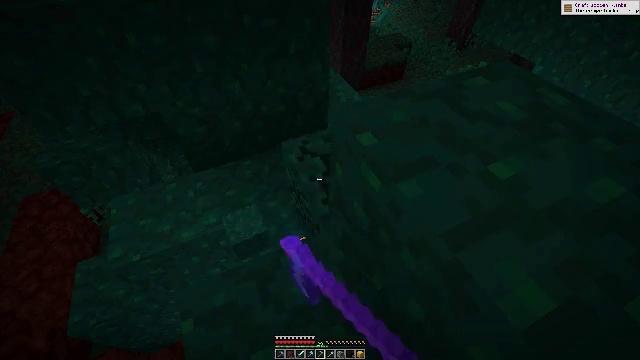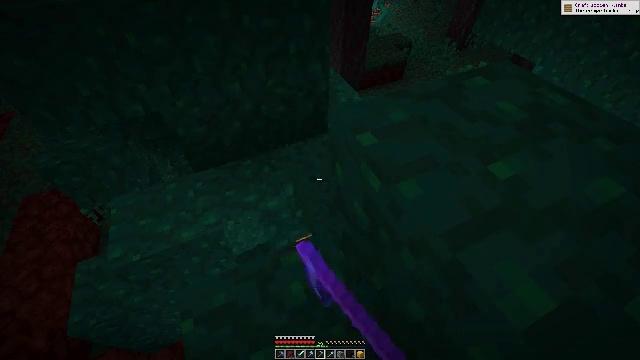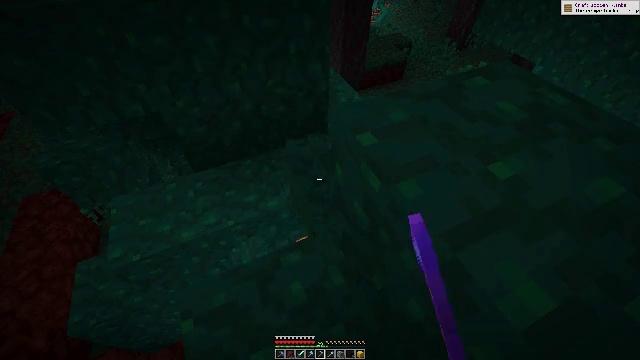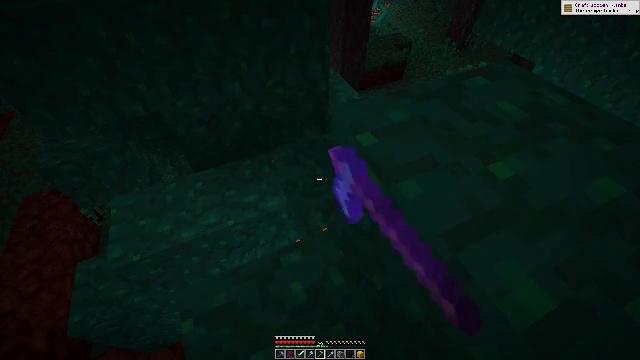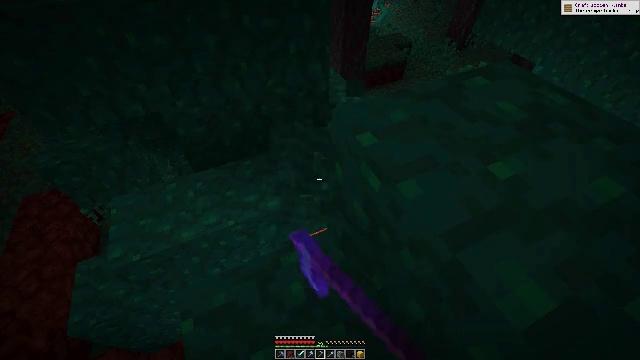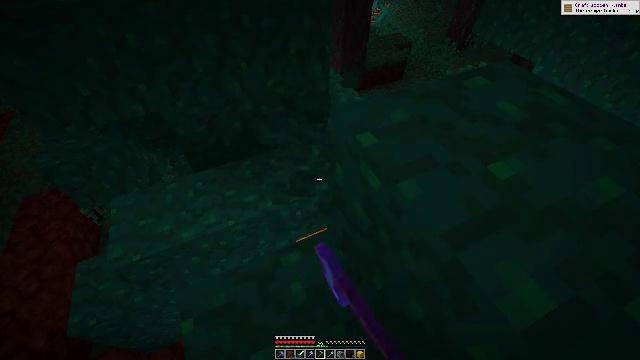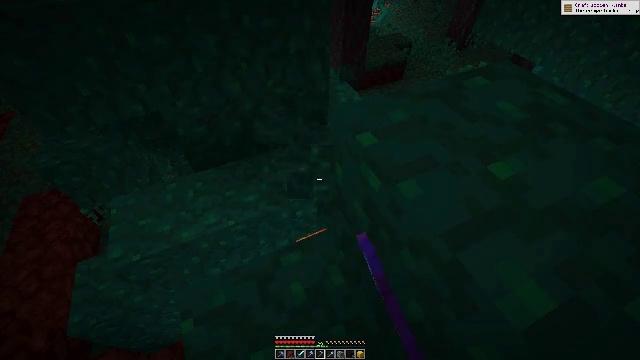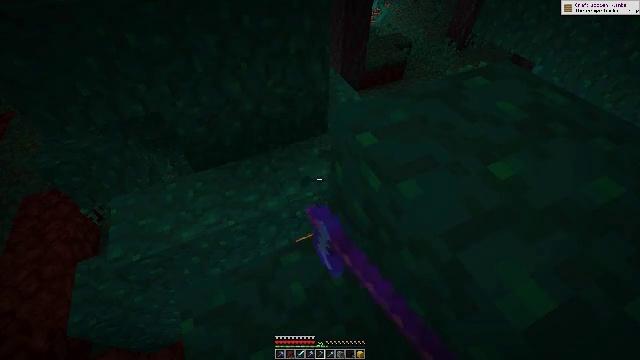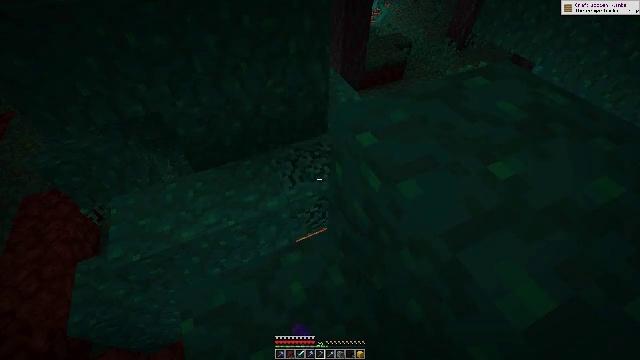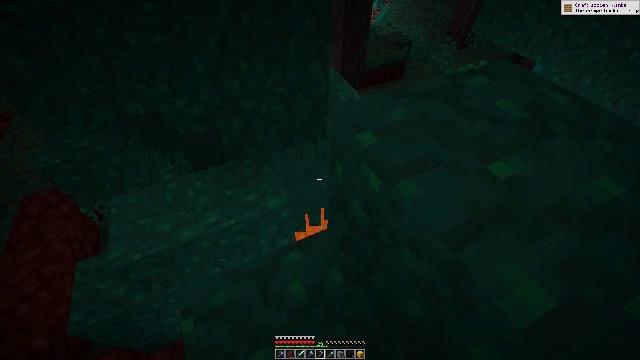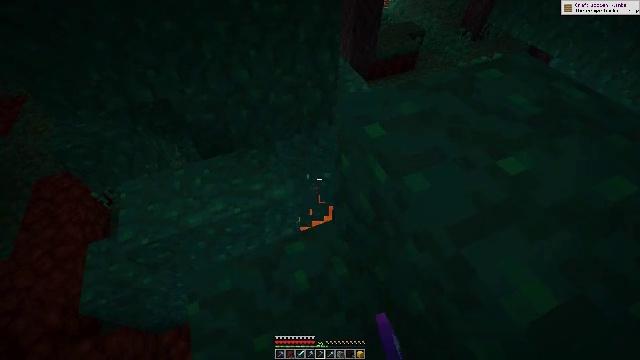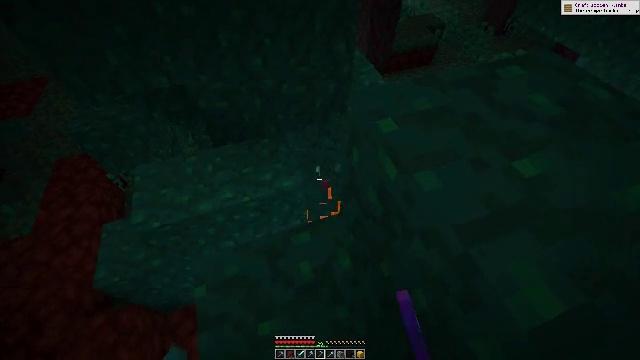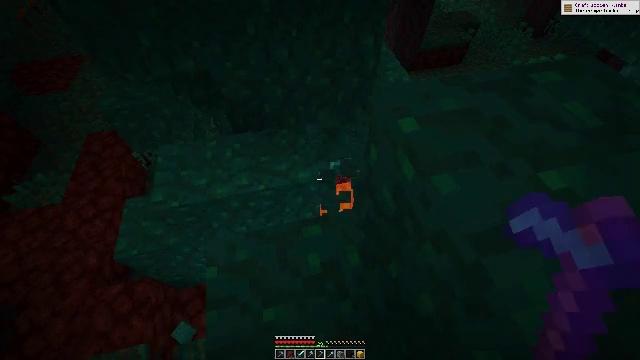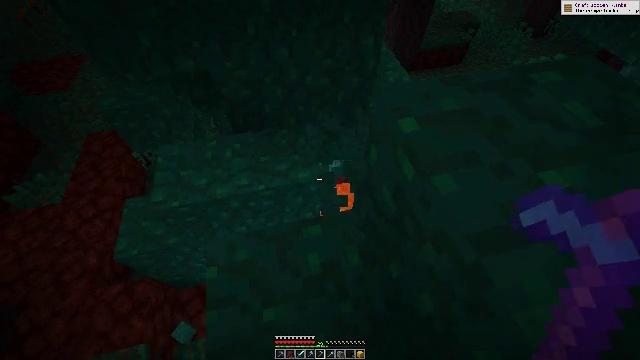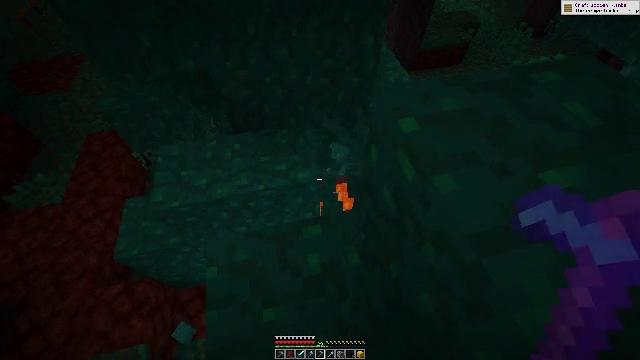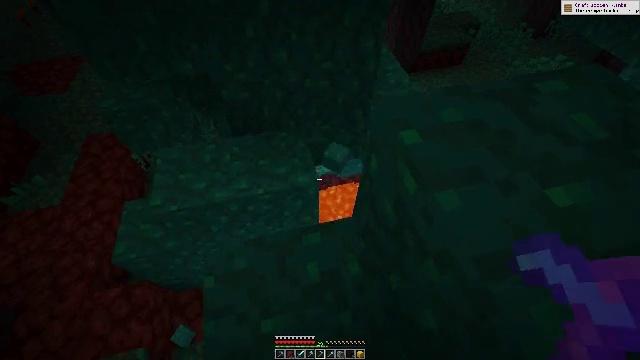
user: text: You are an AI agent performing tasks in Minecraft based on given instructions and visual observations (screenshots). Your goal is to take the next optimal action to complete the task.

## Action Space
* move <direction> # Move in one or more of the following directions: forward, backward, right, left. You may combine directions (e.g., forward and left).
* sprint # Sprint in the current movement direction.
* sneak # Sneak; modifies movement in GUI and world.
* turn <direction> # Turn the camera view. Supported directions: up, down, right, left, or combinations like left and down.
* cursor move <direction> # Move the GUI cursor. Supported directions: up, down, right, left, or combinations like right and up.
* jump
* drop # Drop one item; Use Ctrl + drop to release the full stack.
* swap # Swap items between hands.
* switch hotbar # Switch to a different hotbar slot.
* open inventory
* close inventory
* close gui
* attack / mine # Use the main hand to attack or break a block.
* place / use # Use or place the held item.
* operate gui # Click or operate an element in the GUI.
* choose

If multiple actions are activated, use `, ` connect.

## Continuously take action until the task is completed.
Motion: motion action
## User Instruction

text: Harvest the warped wart block in the Nether.
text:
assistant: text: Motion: attack / mine
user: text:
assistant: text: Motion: attack / mine
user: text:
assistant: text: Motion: attack / mine
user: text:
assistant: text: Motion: attack / mine
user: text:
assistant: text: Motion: attack / mine
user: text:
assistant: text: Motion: attack / mine
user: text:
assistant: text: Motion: attack / mine
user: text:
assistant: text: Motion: attack / mine
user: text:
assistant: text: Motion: attack / mine
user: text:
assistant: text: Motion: turn left and down, attack / mine
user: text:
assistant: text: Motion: turn left and down, attack / mine
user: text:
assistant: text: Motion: turn left and down, attack / mine
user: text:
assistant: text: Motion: attack / mine
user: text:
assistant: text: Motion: attack / mine
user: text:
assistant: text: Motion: move forward, attack / mine
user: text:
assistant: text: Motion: move forward, sneak, attack / mine
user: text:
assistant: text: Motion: move forward, sneak, attack / mine
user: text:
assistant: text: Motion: move forward, sneak, attack / mine
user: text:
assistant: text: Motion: move forward, sneak, attack / mine
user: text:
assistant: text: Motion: move forward, sneak, attack / mine
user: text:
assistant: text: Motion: move forward, sneak, attack / mine
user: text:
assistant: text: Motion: move forward, sneak, attack / mine
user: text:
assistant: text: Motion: move forward, sneak, turn down, attack / mine
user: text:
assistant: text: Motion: move forward, sneak, turn left and down, attack / mine
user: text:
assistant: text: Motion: sneak, turn left and down, attack / mine
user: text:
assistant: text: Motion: sneak, turn left, attack / mine
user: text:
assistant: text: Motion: move left, sneak, attack / mine
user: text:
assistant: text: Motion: move left, sneak, attack / mine
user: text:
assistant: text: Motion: move left, sneak, attack / mine
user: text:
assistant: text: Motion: move left, sneak, attack / mine